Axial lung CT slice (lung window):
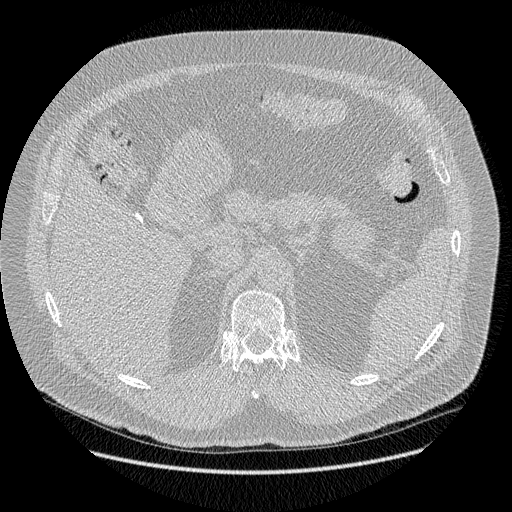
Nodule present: no